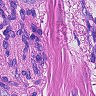
Metastatic tissue present: yes